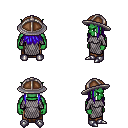
a pixel art fantasy rpg character, male body template, orc, green skin, chain mail, robe skirt, blue unkempt hairstyle, chain helm, metal boots, four views (front, back, left, right), 2x2 character sprite sheet, small pixel art, hard edges, no anti-aliasing